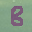
Label: 8